Field crop: maize
Growth stage: 1
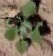
Species: chenopodium